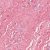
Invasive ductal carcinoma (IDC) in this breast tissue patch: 0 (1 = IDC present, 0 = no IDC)